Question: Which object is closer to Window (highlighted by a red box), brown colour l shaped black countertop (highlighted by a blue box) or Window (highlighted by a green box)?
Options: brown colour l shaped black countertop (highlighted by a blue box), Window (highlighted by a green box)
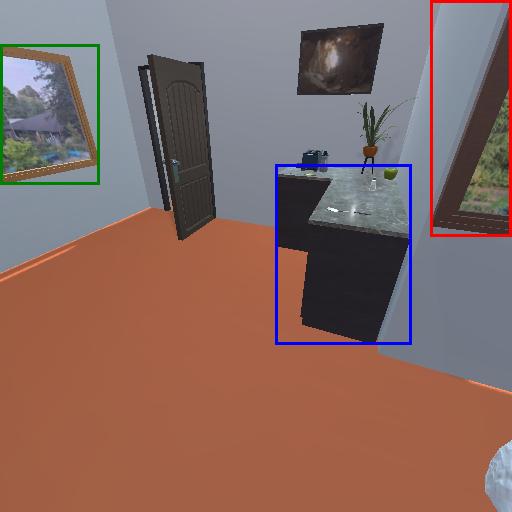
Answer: brown colour l shaped black countertop (highlighted by a blue box)